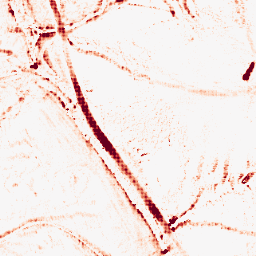
Category: morphological
Decomposition family: morphological_ellipse
Decomposition parameters: operation: opening
width: 10
height: 10
Upsampling method: sinc_hamming
Upsampling parameters: scale: 8
kernel_size: 8
Upsampling scale: 8